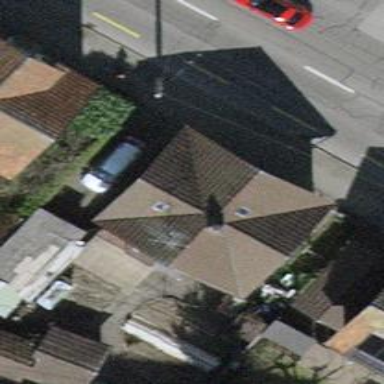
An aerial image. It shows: Detached building with gabled tile roof.